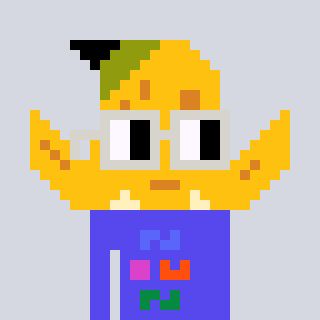
a pixel art character with square light gray glasses, a banana-shaped head and a computerblue-colored body on a cool background